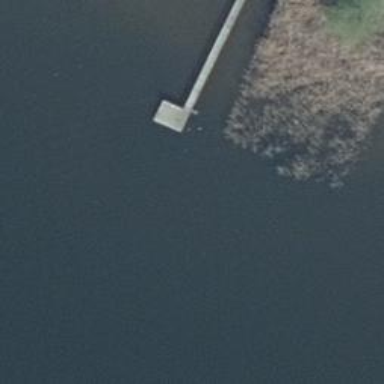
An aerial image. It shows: Man-made pier.